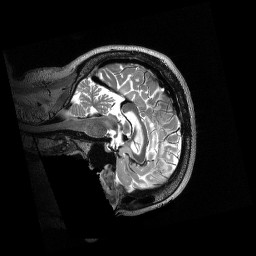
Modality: T2w
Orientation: sagittal
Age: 65
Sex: female
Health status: healthy
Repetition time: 3.2 s
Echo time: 0.563 s